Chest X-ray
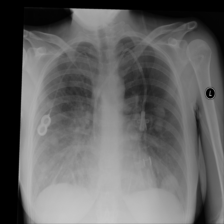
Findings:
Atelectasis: negative
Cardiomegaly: negative
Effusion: negative
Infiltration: positive
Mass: negative
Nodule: positive
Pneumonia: negative
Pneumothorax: negative
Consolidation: negative
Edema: positive
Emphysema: negative
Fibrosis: negative
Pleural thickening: negative
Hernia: negative